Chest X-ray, AP view. Patient: 62 years old, sex F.
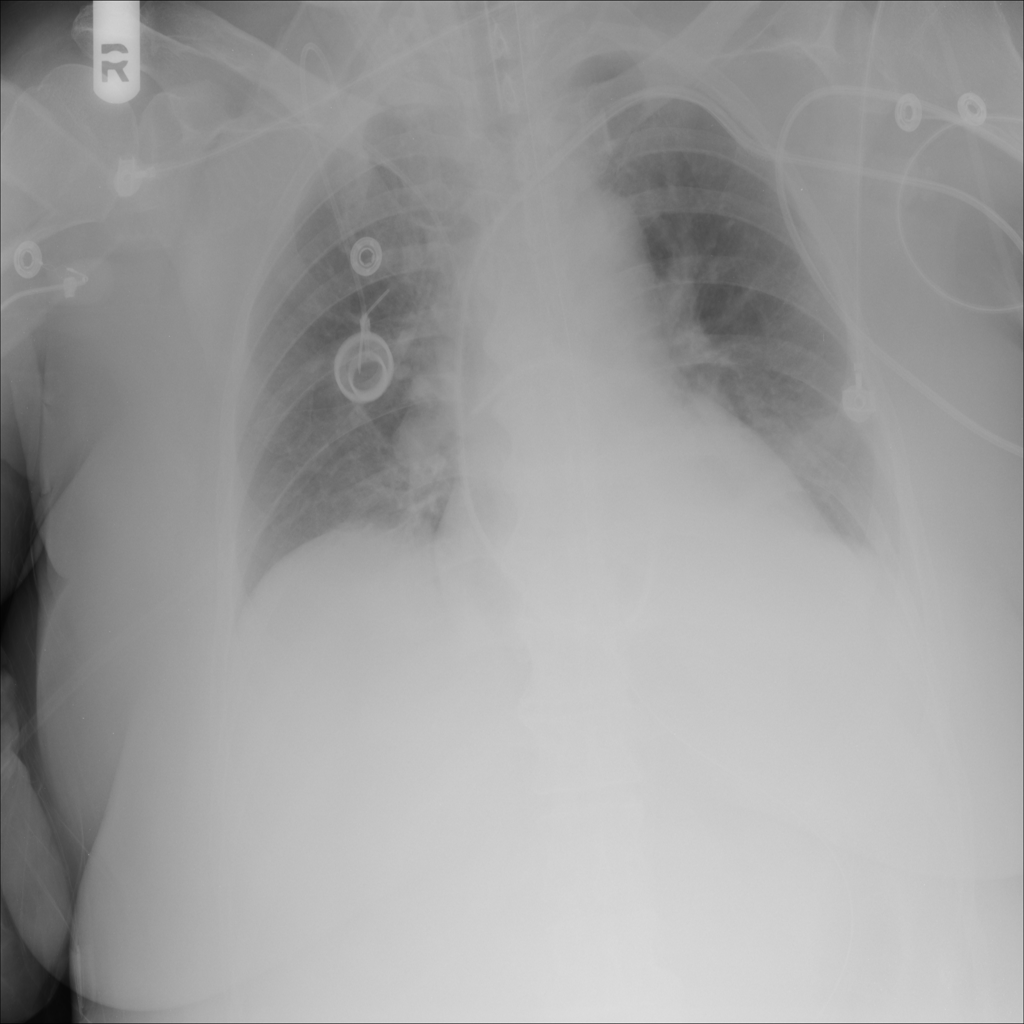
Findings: No Finding